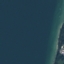
Land use / land cover: SeaLake